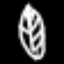
Label: leaf